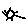
Label: sun